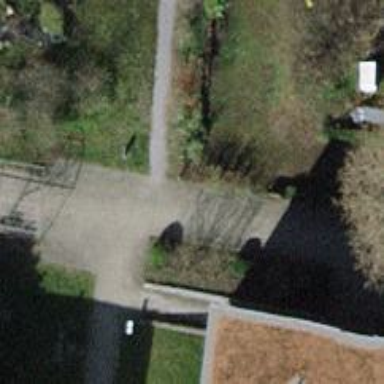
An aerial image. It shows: Footway made of paving stones.